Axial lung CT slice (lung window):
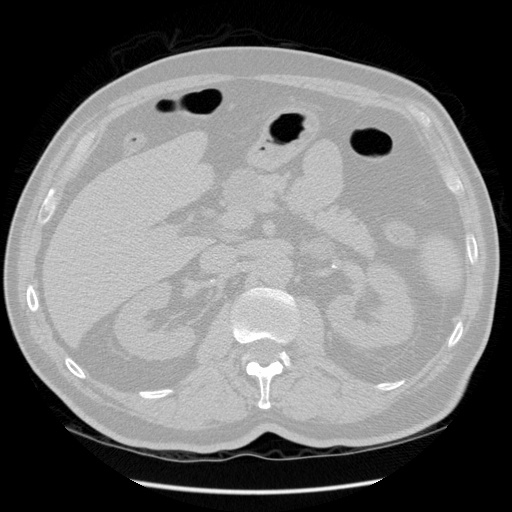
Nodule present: no